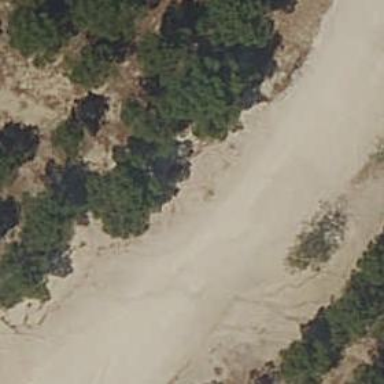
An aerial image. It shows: Dirt track road.